Question: First let me apologize for the size i will try to keep this as small as possible
after trying to build prim's algorithm exactly how it say's on wikipedia i worked out it was not going to work with the way my maze it built.
So i have tried to do the same idea to suit my maze but i'm seeing a strange bug,
When my game start it's just not building my maze properly and i cant figure out why
This is what occasionally happens

other times it works perfectly,
so i have a 'public Dictionary<int, Dictionary<int, MazeCellState>> maze' this holds the maze when it start the maze is all hedges i then proceed to build the path like so
'''
private static void buildPath()
{
List<KeyValuePair<Misc.Cord, Misc.Cord>> ends = new List<KeyValuePair<Misc.Cord, Misc.Cord>>();
ends.Add(new KeyValuePair<Misc.Cord, Misc.Cord>(new Misc.Cord() { X = 0, Y = 0 }, new Misc.Cord() { X = 0, Y = 0 }));
Misc.Cord currentPos = null;
while (ends.Count > 0)
{
int posKey = rand.Next(0, ends.Count);
Misc.Cord lastPos = ends[posKey].Key;
currentPos = ends[posKey].Value;
maze[currentPos.X][currentPos.Y] = MazeCellState.Path;
int currentCount = 0;
MovingState moveTo1 = (MovingState)rand.Next(0, 4);
MovingState moveTo2 = (MovingState)rand.Next(0, 4);
while (moveTo1.Equals(moveTo2))
{
moveTo1 = (MovingState)rand.Next(0, 4);
moveTo2 = (MovingState)rand.Next(0, 4);
}
// check left
if (currentPos.X - 2 > 0 && maze[currentPos.X - 2][currentPos.Y] != MazeCellState.Path && currentCount < 2 && (moveTo1 == MovingState.Left || moveTo2 == MovingState.Left))
{
if(!lastPos.Equals(new Misc.Cord() { X = currentPos.X - 2, Y = currentPos.Y }))
{
ends.Add(new KeyValuePair<Misc.Cord, Misc.Cord>(currentPos, new Misc.Cord() { X = currentPos.X - 2, Y = currentPos.Y }));
maze[currentPos.X - 1][currentPos.Y] = MazeCellState.Path;
currentCount++;
}
}
// check right
if (currentPos.X + 2 < maze.Count && maze[currentPos.X + 2][currentPos.Y] != MazeCellState.Path && currentCount < 2 && (moveTo1 == MovingState.Right || moveTo2 == MovingState.Right))
{
if (!lastPos.Equals(new Misc.Cord() { X = currentPos.X + 2, Y = currentPos.Y }))
{
ends.Add(new KeyValuePair<Misc.Cord, Misc.Cord>(currentPos, new Misc.Cord() { X = currentPos.X + 2, Y = currentPos.Y }));
maze[currentPos.X + 1][currentPos.Y] = MazeCellState.Path;
currentCount++;
}
}
// check Up
if (currentPos.Y - 2 > 0 && maze[currentPos.X][currentPos.Y - 2] != MazeCellState.Path && currentCount < 2 && (moveTo1 == MovingState.Up || moveTo2 == MovingState.Up))
{
if(!lastPos.Equals(new Misc.Cord() { X = currentPos.X, Y = currentPos.Y - 2}))
{
ends.Add(new KeyValuePair<Misc.Cord, Misc.Cord>(currentPos, new Misc.Cord() { X = currentPos.X, Y = currentPos.Y - 2 }));
maze[currentPos.X][currentPos.Y - 1] = MazeCellState.Path;
currentCount++;
}
}
// check Down
if (currentPos.Y + 2 < maze[0].Count && maze[currentPos.X][currentPos.Y + 2] != MazeCellState.Path && currentCount < 2 && (moveTo1 == MovingState.Down || moveTo2 == MovingState.Down))
{
if(!lastPos.Equals(new Misc.Cord() { X = currentPos.X, Y = currentPos.Y + 2}))
{
ends.Add(new KeyValuePair<Misc.Cord, Misc.Cord>(currentPos, new Misc.Cord() { X = currentPos.X, Y = currentPos.Y + 2 }));
maze[currentPos.X][currentPos.Y + 1] = MazeCellState.Path;
currentCount++;
}
}
ends.RemoveAt(posKey);
ends = reorderList(ends);
}
maze[0][1] = MazeCellState.Path;
}
'''
i'm not sure why occasionally i end up with the picture above, my theory is that it end's up working back on it's self
Some quick notes, MazeCellState can only be one of 2 options at this point, path or hedge and reorderList will re-index a list of any type maze size is calulated from the screen resolution, each cell is 64x64 PX,
'''
GraphicsDevice.Viewport.Width * 5 / 64,
GraphicsDevice.Viewport.Height * 5 / 64
'''
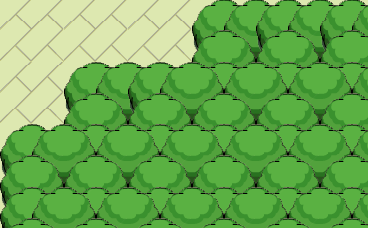
Answer: That's really a hard way to implement the algorithm, when your field is a grid. Prim's algorithm for a grid can be much more easily expressed. Rather than study what you did wrong with your code, I'll tell you the easy way.
Create your grid, and number all the cells with consecutive numbers from zero. Each cell has two boundary walls it can break; up and left, or down and right, or some other combination, it doesn't matter as long as you choose one of (left/right) and one of (up/down).
Now choose any cell, and choose one of its walls. If the cell on the other side of that wall has a different number (one higher and one lower), break that wall, and then throughout the maze, renumber all occurrences of the higher number to the lower one. If you choose a cell and a wall that already has the same number on the other side, don't try the other wall, instead move to the next cell in order, repeating across each row and down (perhaps cycling almost all the way around) until you find a cell with a wall that you can break.
If you have N cells, you have to repeat this wall-breaking exercise exactly N-1 times until the last time all cells are numbered zero (because each time you break, you remove the higher number from the field), and you have a complete maze.
If you want a maze whose paths are more often left-right than up-down, then bias your random choice of which wall to break in that direction. This also works for 3D mazes, where you might not want many ladders; just don't choose to break so many ceilings/floors.
After I described this algorithm, my 14yo son implemented it in Turbo-Pascal in 3D, so I know that the algorithm and this description actually work. This is actually a version of Prim's algorithm, except where all arcs have the same cost (or all left-right ones do, and all up-down ones do, etc). The neat thing about it is the way the numbering works to figure out which cells are already reachable from which others.